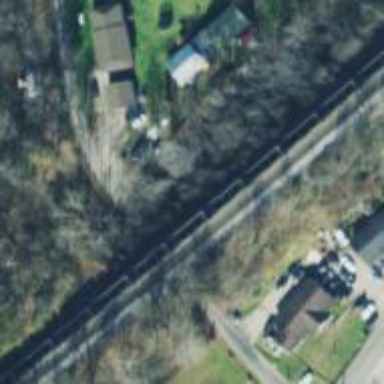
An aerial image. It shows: Railway track.